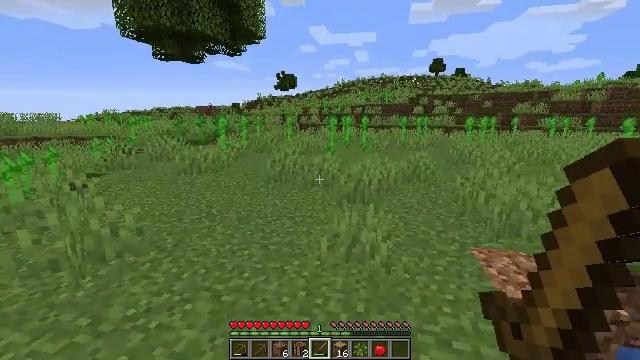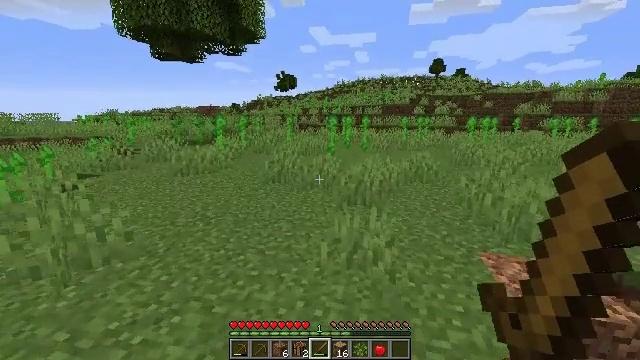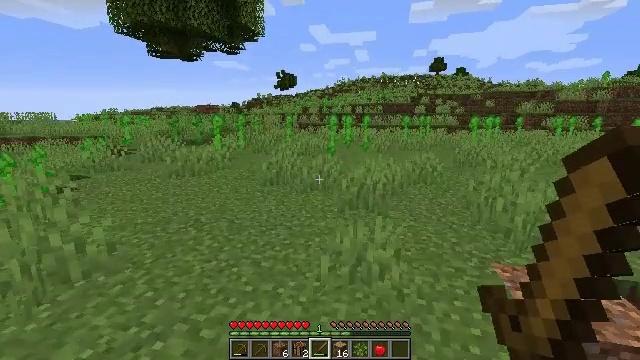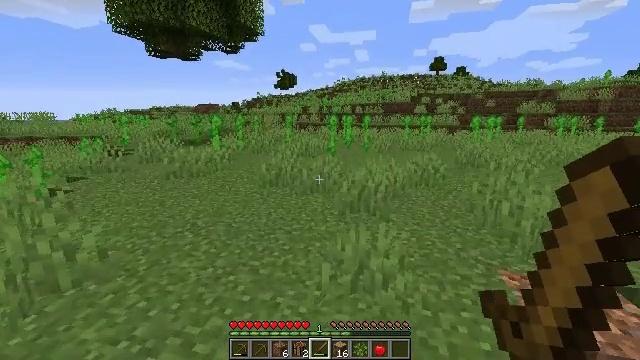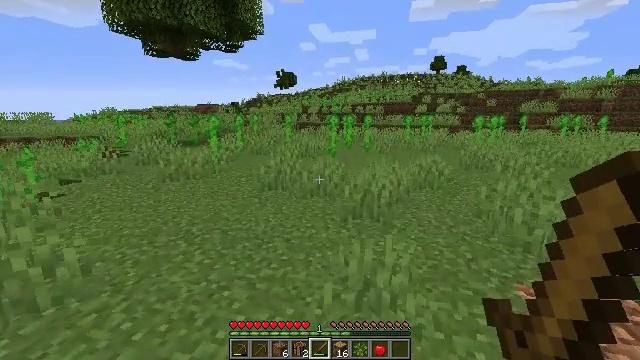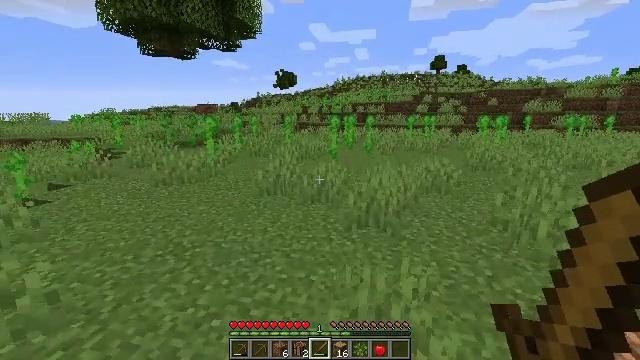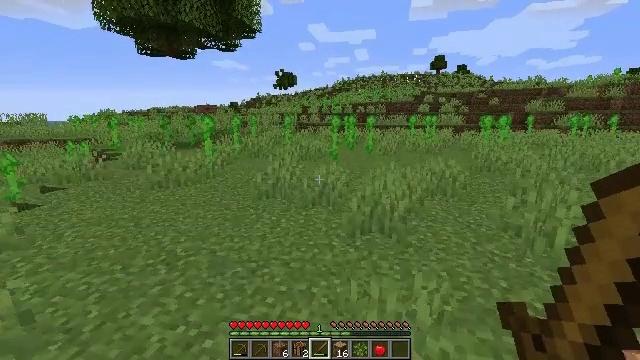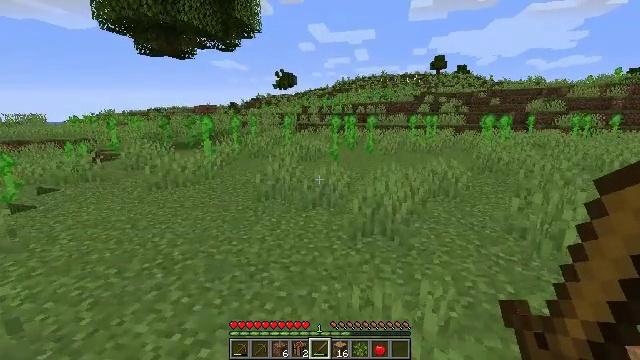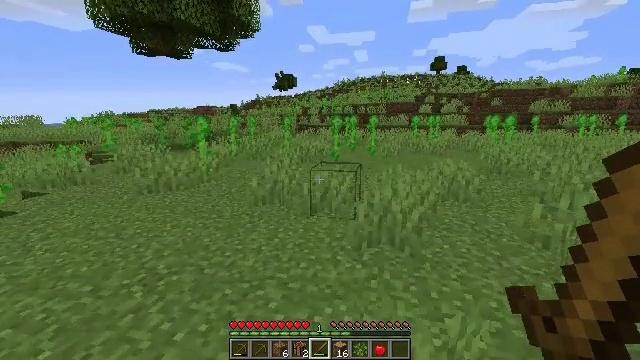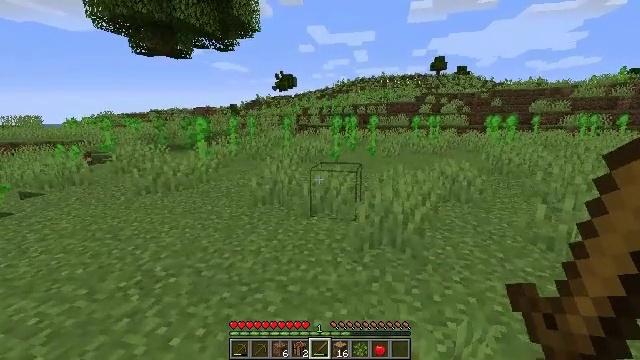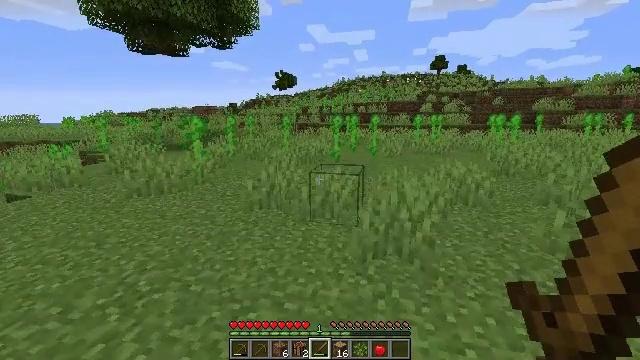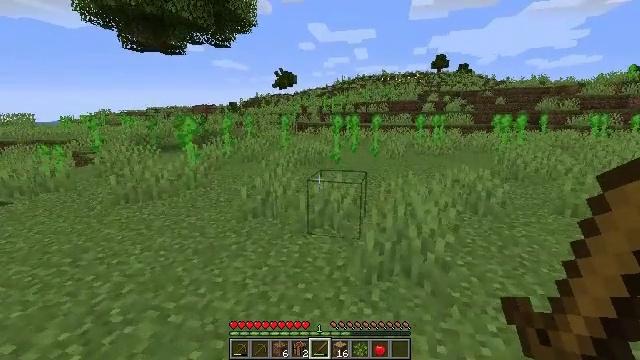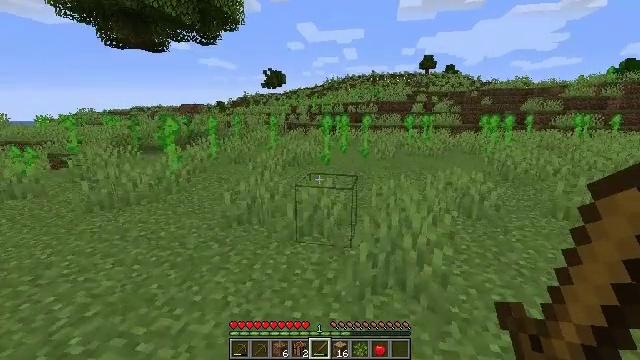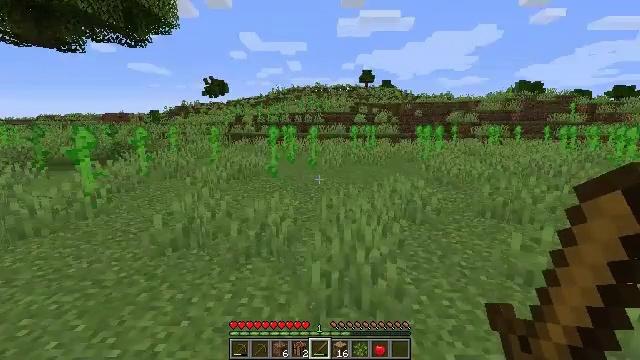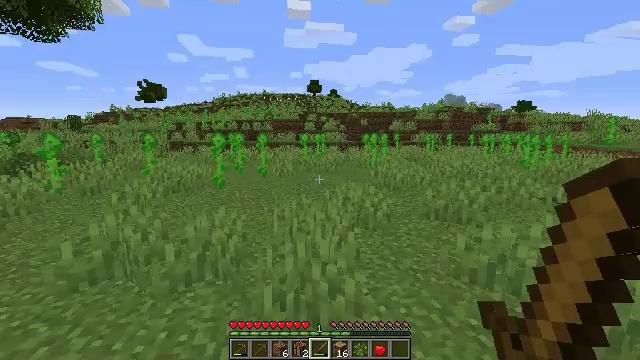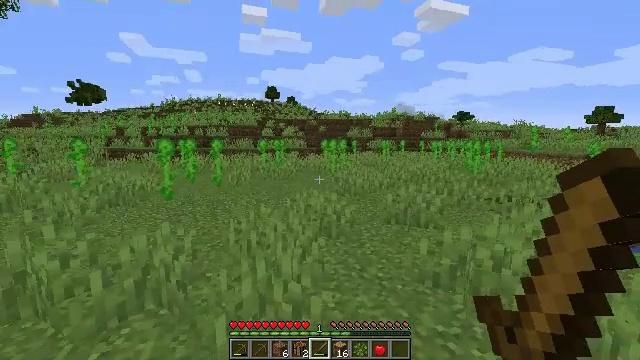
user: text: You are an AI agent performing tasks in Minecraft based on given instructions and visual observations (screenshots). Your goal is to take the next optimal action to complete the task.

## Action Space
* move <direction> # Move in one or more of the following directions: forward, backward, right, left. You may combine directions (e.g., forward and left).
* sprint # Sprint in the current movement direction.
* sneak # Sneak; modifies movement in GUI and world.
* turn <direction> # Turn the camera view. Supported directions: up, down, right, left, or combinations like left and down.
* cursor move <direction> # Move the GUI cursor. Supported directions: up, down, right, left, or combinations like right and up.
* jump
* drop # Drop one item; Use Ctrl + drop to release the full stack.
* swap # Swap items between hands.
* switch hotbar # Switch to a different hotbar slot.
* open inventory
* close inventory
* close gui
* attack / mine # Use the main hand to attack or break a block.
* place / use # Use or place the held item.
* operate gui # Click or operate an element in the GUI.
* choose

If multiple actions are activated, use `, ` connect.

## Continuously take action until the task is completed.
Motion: motion action
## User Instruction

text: Collect sunflower from the field.
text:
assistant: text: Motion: move forward
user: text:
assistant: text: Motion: move forward
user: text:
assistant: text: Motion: move forward
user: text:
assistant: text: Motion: move forward
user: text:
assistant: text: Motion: move forward
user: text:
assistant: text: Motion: move forward
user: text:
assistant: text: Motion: move forward
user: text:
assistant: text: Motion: move forward
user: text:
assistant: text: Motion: move forward
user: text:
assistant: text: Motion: move forward
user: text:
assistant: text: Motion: move forward
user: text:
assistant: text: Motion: move forward, turn right
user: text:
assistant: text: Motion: move forward, turn right and up
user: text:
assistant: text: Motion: move forward, turn right and up
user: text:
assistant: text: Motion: move forward, turn right and up
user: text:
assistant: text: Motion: move forward, turn right
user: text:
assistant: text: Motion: move forward, turn right
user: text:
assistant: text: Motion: move forward
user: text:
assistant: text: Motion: move forward
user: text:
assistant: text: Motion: move forward
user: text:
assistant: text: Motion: move forward
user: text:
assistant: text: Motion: move forward
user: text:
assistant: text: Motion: move forward
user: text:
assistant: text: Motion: move forward
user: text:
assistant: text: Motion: move forward
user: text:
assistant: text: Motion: move forward, turn left and down
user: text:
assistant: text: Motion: move forward, turn left and down
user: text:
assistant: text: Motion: move forward, turn left and down
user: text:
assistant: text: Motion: move forward, turn left and down
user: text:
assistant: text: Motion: move forward